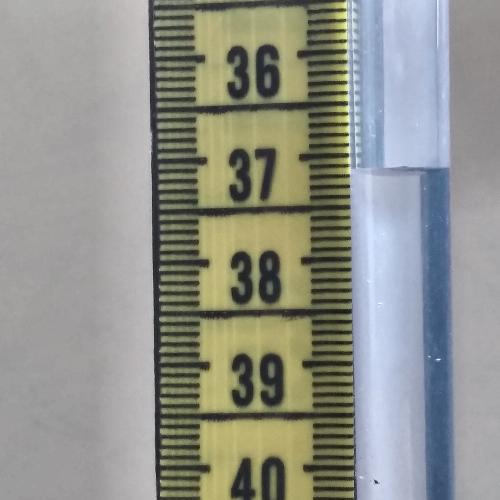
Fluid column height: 37.2 cm